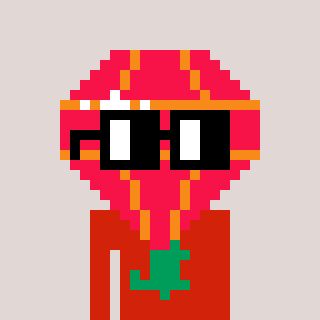
a pixel art character with square black glasses, a red diamond-shaped head and a red-colored body on a warm background